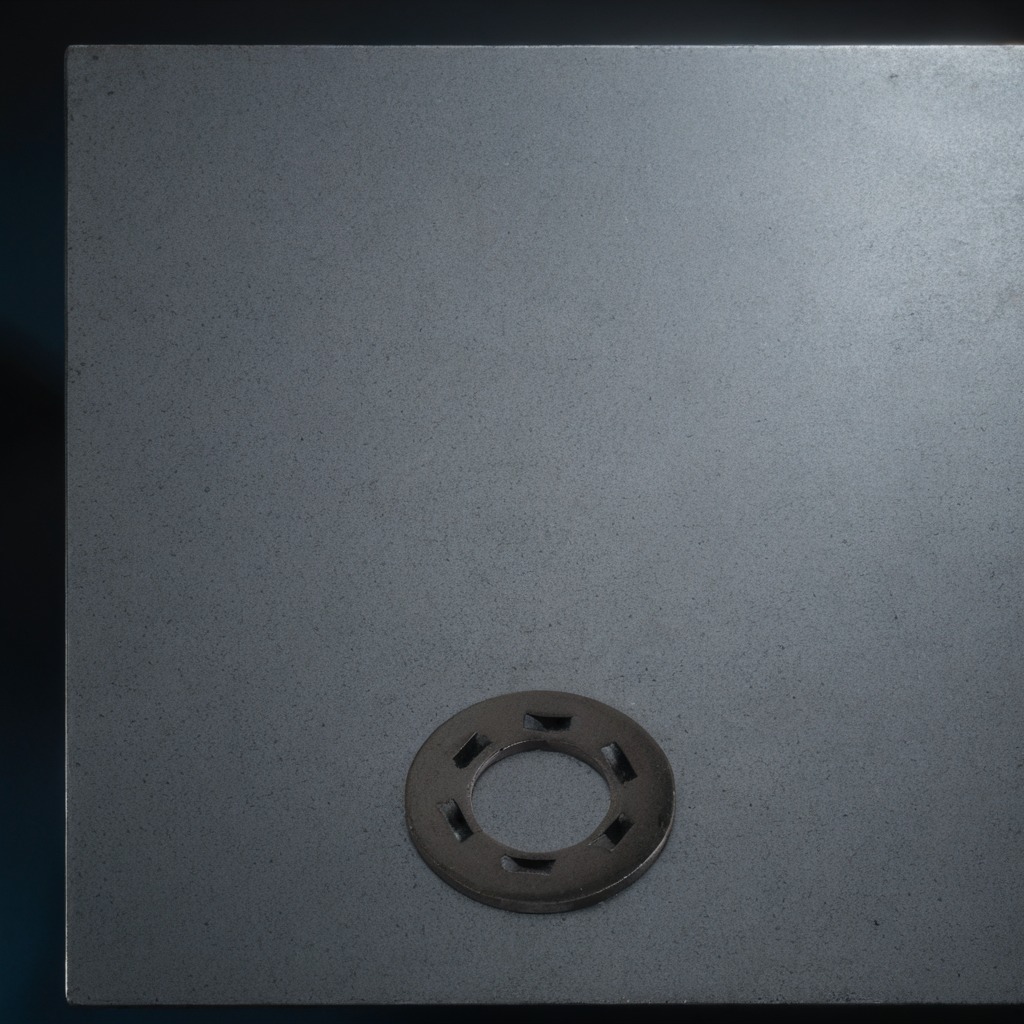
A flat metal washer is lying on the clean granite table inside a workshop at night.